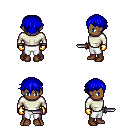
a pixel art fantasy rpg character, male body template, human, dark skin, white long-sleeve shirt, white pants, blue short bangs hairstyle, gold gloves, brown shoes, dagger, four views (front, back, left, right), 2x2 character sprite sheet, small pixel art, hard edges, no anti-aliasing